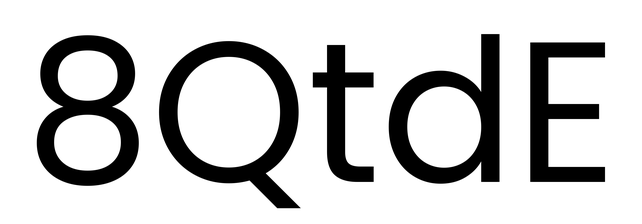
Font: Poppins-Regular